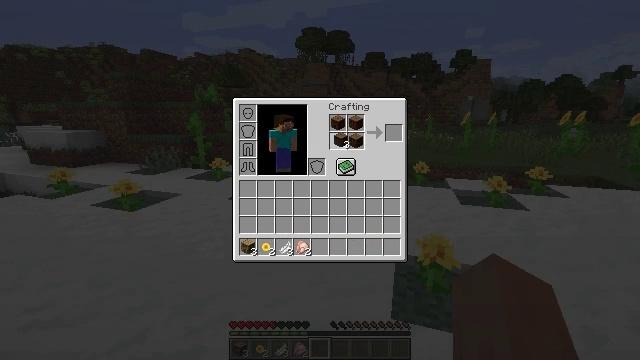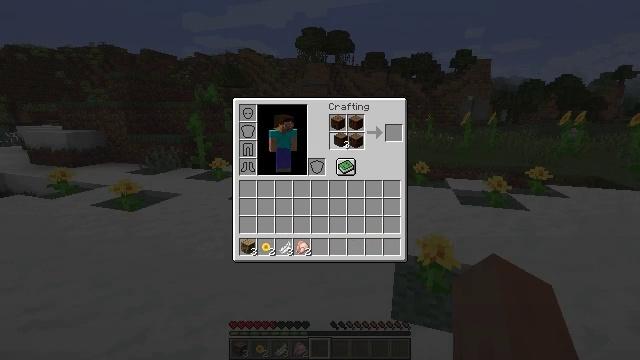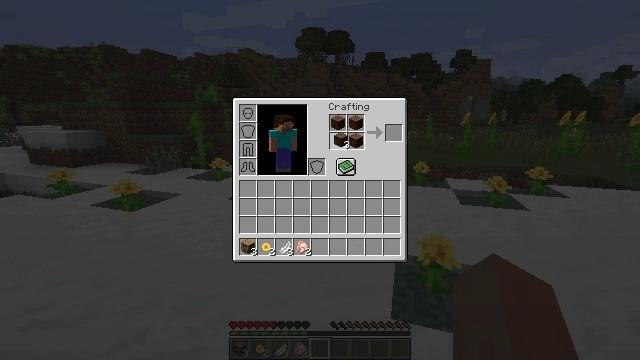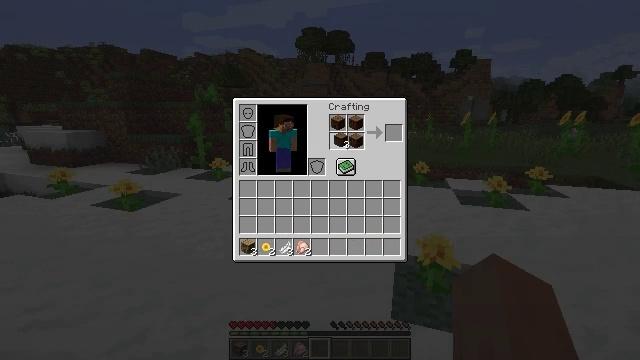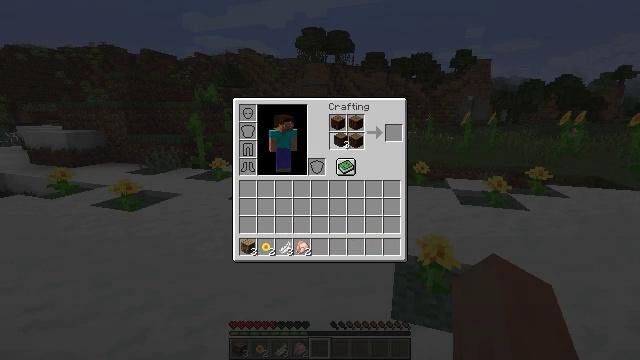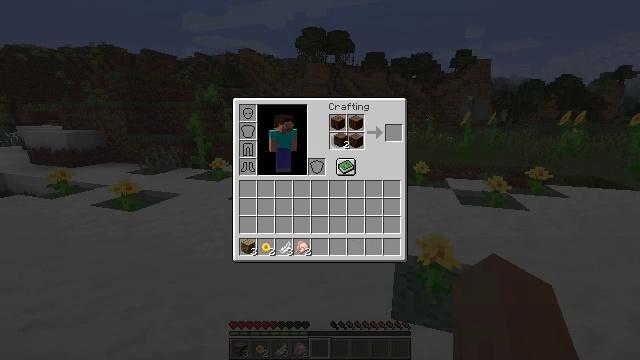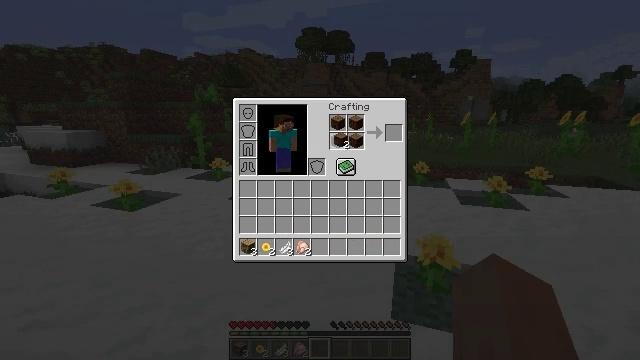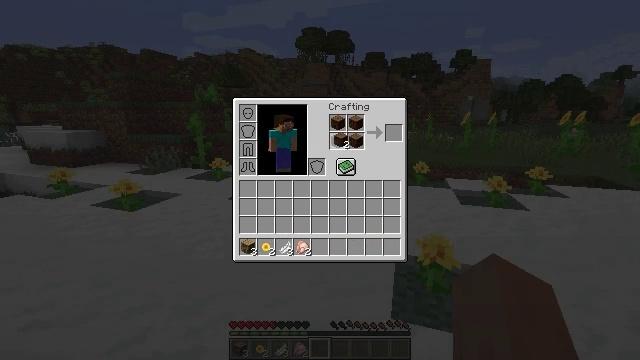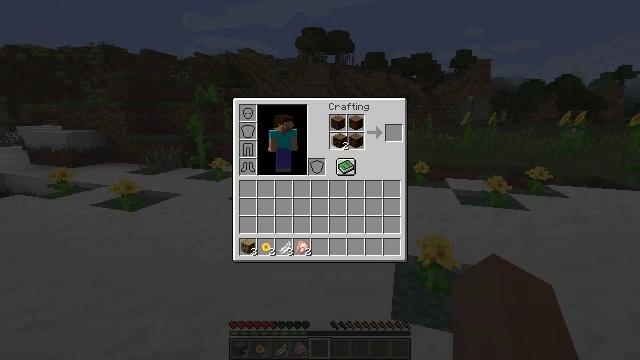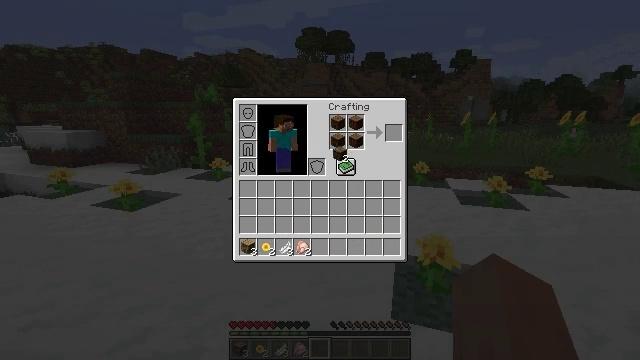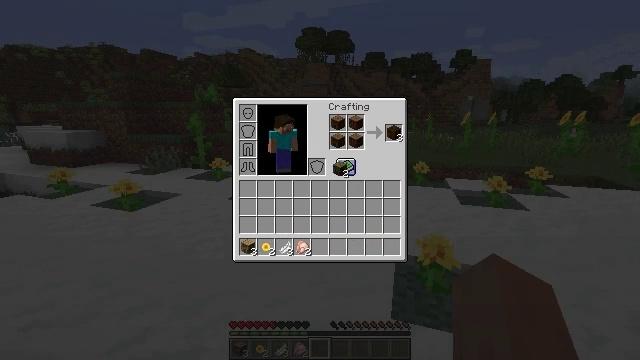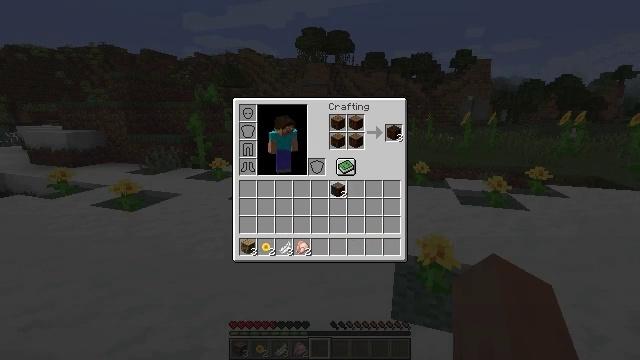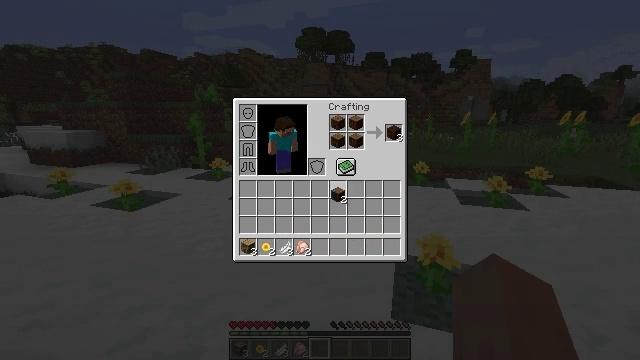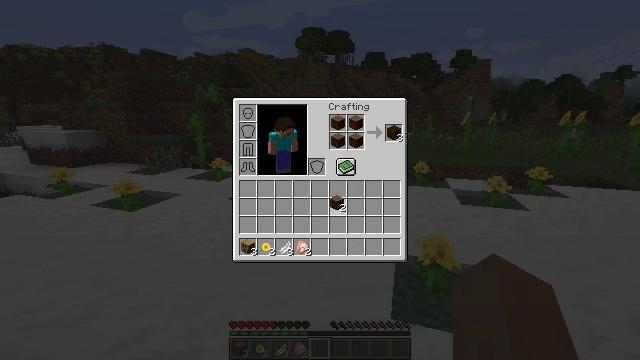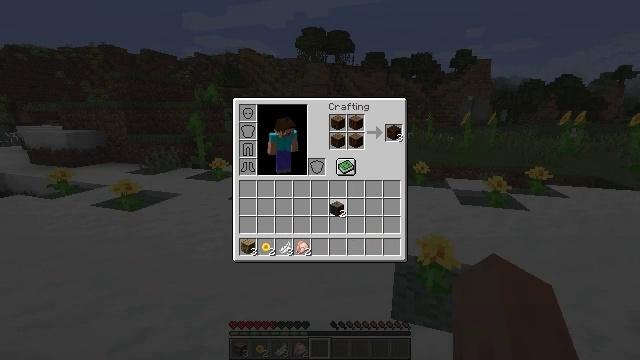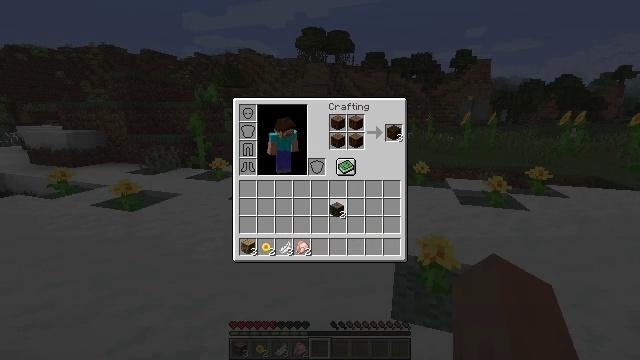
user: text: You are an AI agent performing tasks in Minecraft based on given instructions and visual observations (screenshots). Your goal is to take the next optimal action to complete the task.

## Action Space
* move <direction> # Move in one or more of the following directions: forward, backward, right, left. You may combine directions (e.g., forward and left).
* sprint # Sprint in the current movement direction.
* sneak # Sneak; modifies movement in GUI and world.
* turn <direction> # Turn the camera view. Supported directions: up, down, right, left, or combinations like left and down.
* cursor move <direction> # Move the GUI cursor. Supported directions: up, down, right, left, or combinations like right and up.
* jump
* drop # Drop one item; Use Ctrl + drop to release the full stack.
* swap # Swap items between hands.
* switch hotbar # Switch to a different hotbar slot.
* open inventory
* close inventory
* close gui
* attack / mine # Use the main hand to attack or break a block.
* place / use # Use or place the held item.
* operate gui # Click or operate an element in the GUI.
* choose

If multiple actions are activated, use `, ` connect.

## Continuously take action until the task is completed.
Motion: motion action
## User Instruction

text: Use planks to craft spruce wood.
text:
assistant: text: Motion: no_op
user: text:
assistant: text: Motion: no_op
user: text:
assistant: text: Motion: choose
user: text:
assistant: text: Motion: choose
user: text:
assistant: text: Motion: no_op
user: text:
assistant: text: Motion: no_op
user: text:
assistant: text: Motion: no_op
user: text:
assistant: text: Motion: no_op
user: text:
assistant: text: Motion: cursor move down
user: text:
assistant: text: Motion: cursor move down
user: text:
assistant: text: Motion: cursor move down
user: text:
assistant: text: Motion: no_op
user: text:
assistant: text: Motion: cursor move down
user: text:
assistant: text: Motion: no_op
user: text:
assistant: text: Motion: no_op
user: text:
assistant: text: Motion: no_op
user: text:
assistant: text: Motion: no_op
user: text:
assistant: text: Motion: cursor move down
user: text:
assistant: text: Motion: cursor move left and down
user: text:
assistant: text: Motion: no_op
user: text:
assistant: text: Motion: no_op
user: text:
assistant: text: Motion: no_op
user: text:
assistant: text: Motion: no_op
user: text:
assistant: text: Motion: no_op
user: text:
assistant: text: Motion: no_op
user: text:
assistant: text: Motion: no_op
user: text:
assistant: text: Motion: no_op
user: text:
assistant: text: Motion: no_op
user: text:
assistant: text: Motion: no_op
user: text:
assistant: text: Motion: no_op